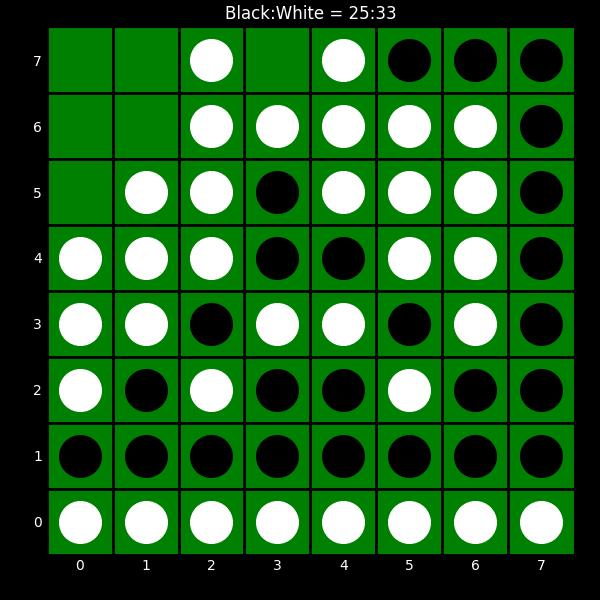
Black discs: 25
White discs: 33